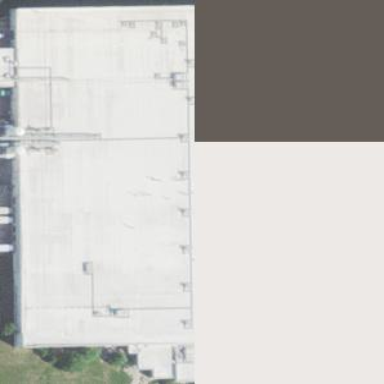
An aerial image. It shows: Factory building.